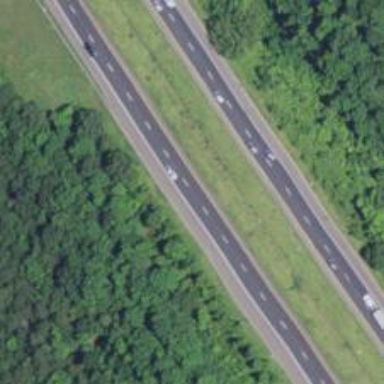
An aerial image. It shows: View of motorway.